Platform: macOS
Application: Chrome
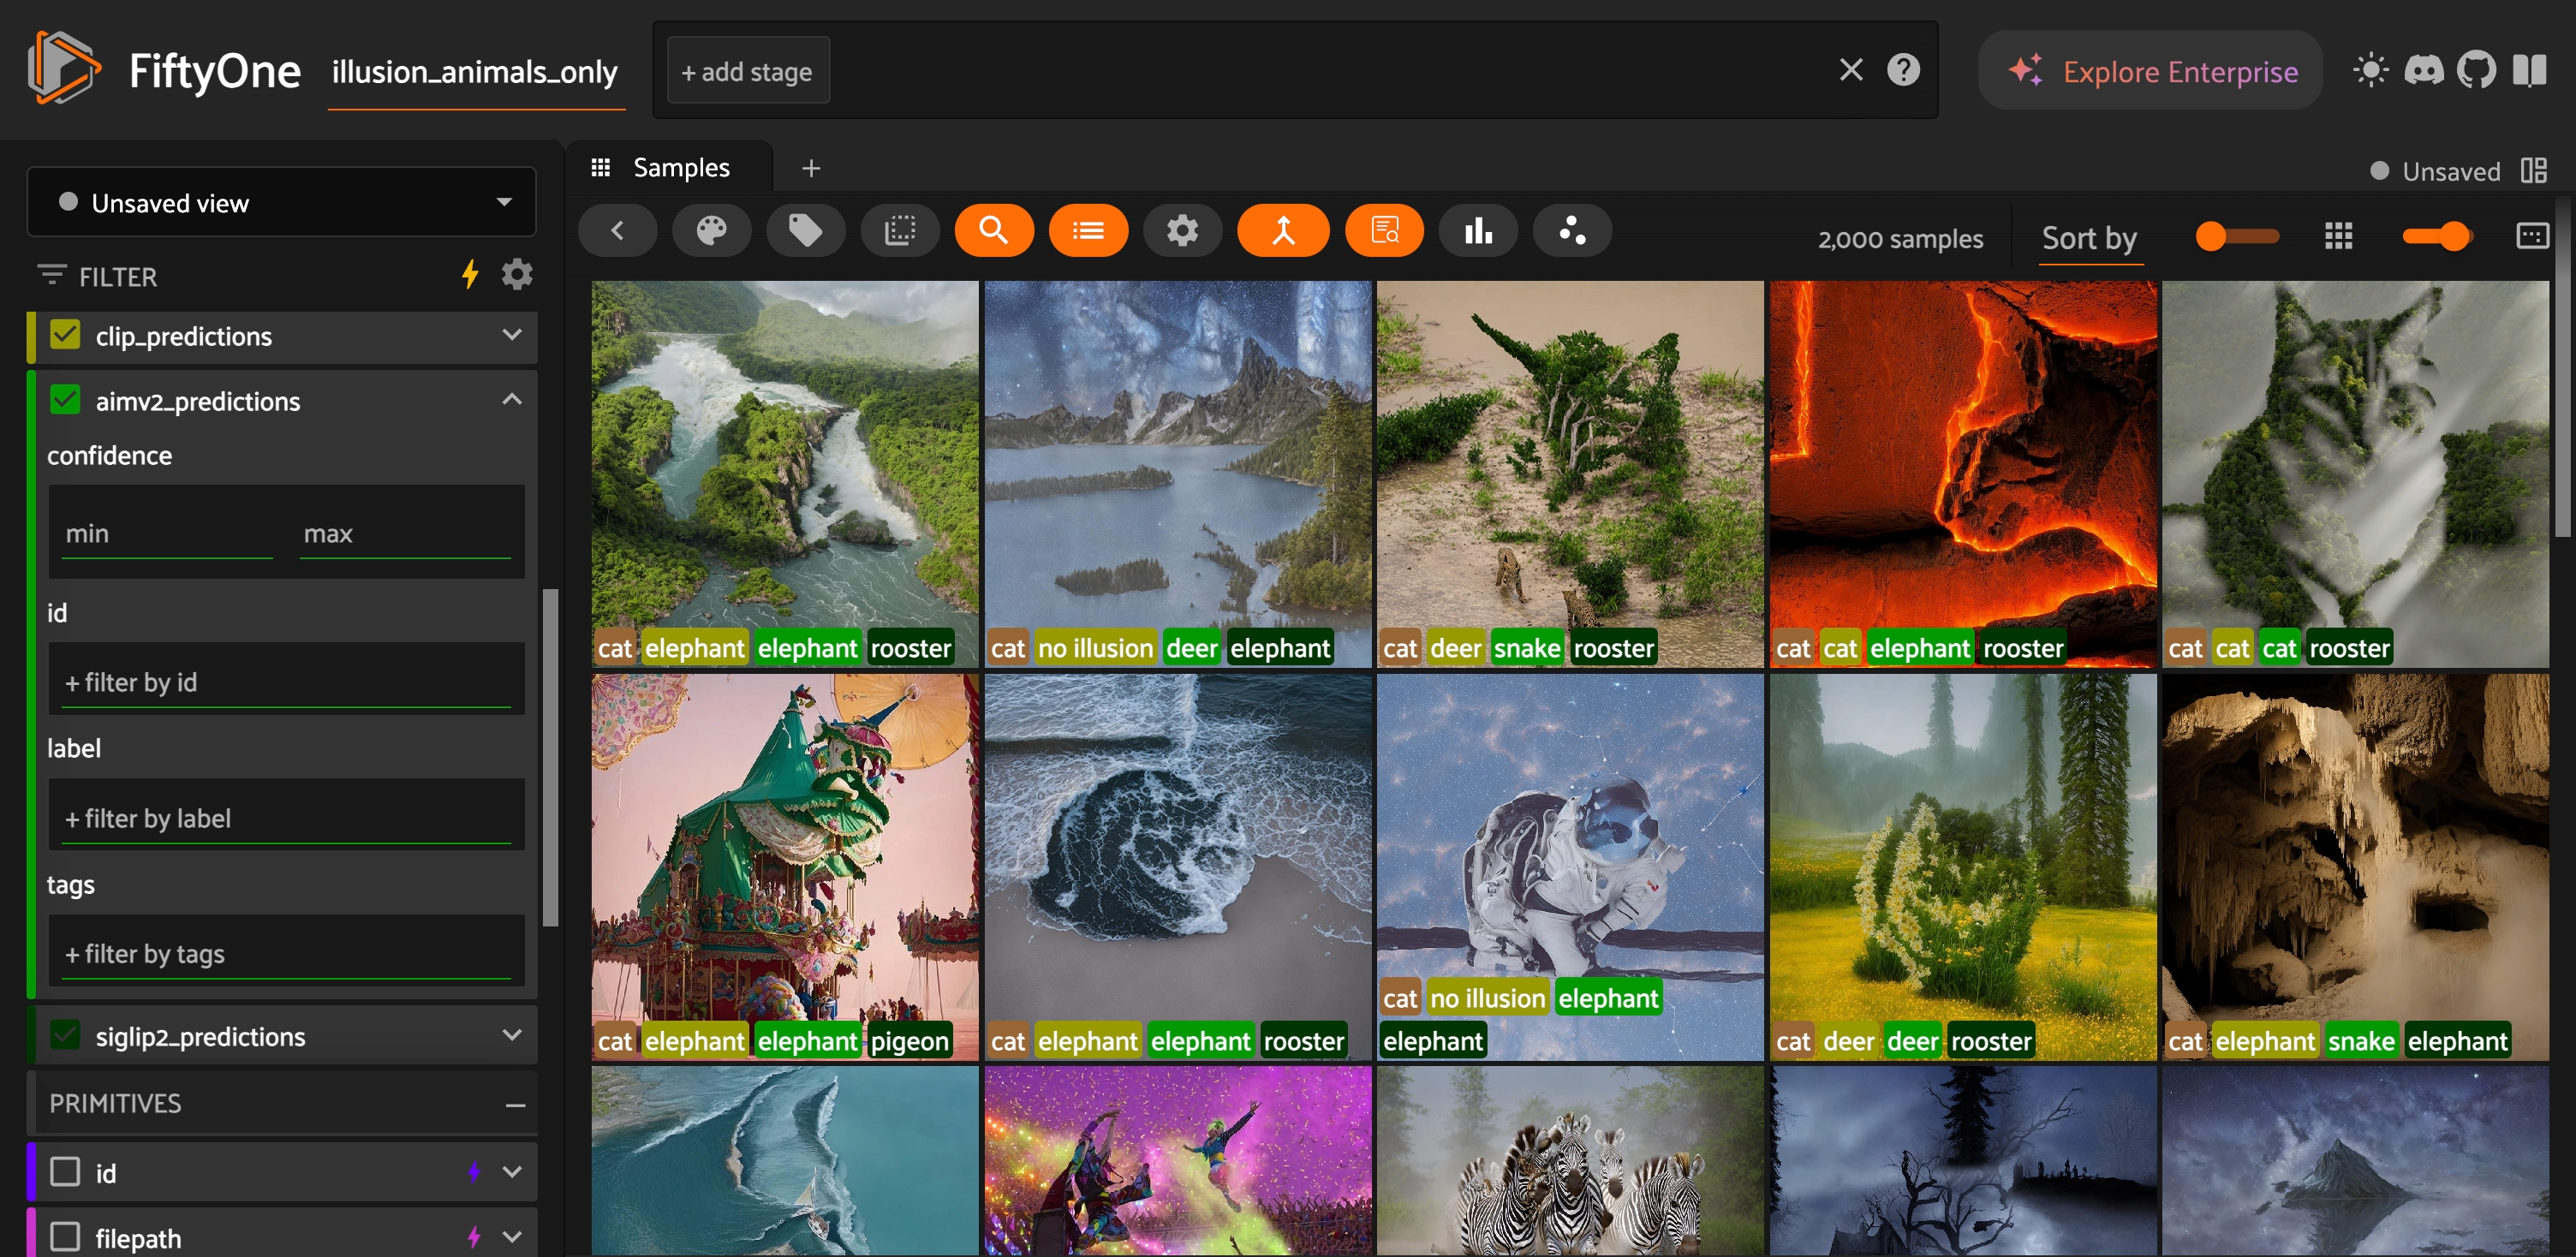
task_description: Hide the filter options for the aimv2_predictions field
action_type: click
element_info: Icon
steps_since_start: 1